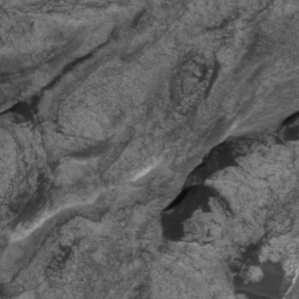
Label: non_frost